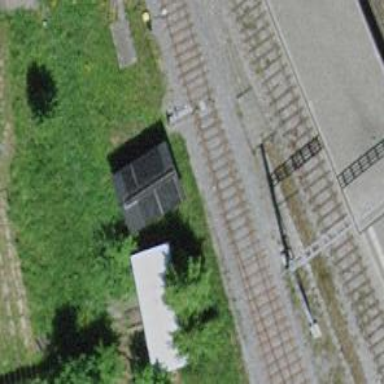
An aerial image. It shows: Abandoned railway spur with one track.